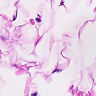
Metastatic tissue present: no